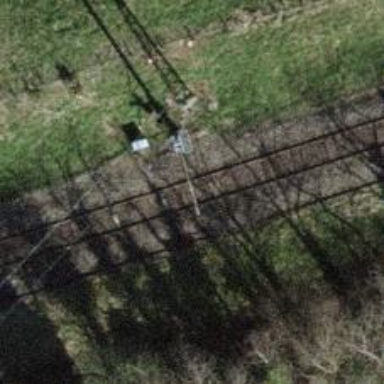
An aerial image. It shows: Railway signal.